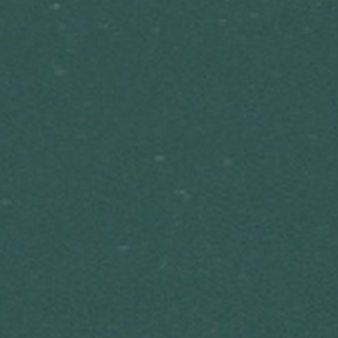
Label: other